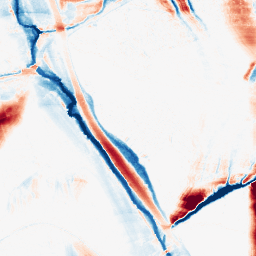
Category: morphological
Decomposition family: morphological_ellipse
Decomposition parameters: operation: average
width: 10
height: 50
Upsampling method: cubic_catmull_rom
Upsampling parameters: scale: 4
Upsampling scale: 4